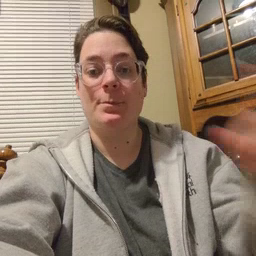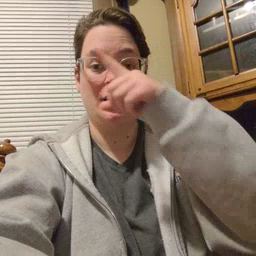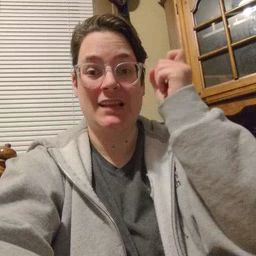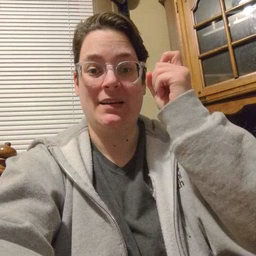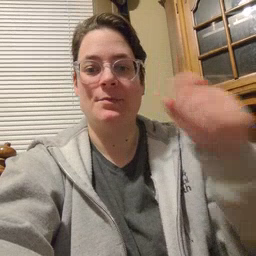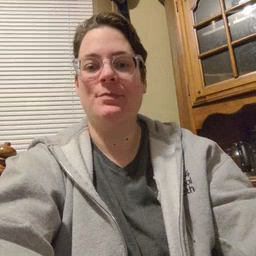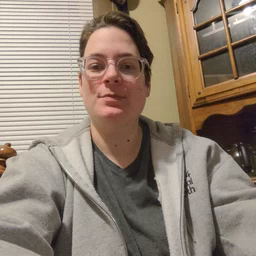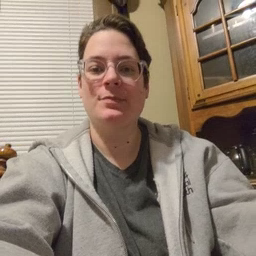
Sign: because